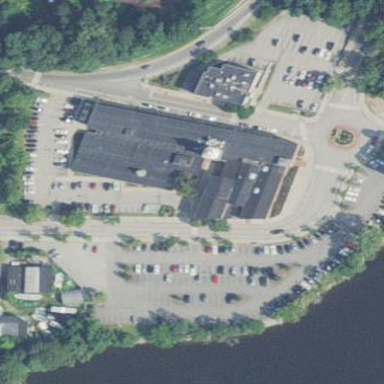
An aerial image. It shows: Retail building.